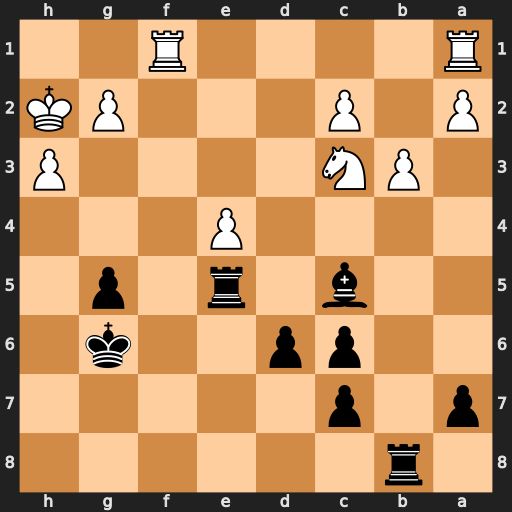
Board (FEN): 1r6/p1p5/2pp2k1/2b1r1p1/4P3/1PN4P/P1P3PK/R4R2
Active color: b
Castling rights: -
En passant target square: -
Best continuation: Bd4 Rf3 Rc5